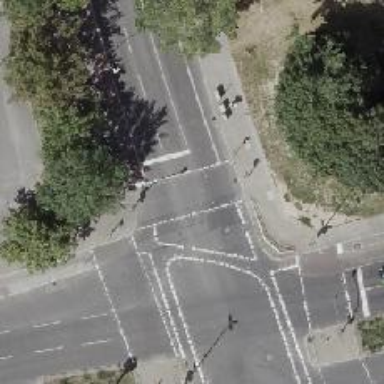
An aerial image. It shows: Tertiary road with asphalt surface. It has separate sidewalks on both sides and dedicated lanes for cyclists on both sides as well.